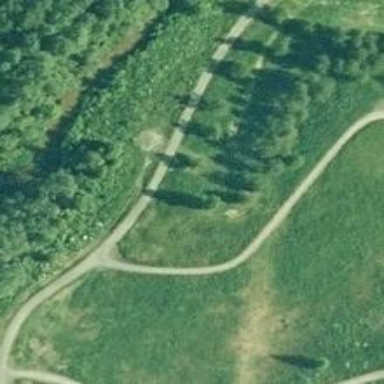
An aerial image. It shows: Disc golf basket.